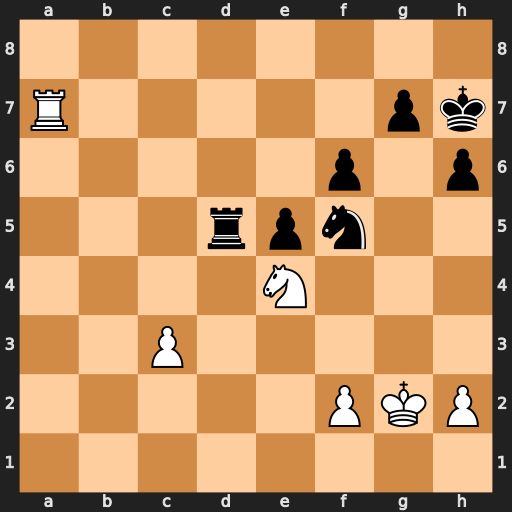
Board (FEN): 8/R5pk/5p1p/3rpn2/4N3/2P5/5PKP/8
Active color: w
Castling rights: -
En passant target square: -
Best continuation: Nxf6+ Kg6 Nxd5